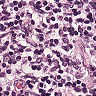
Metastatic tissue present: no